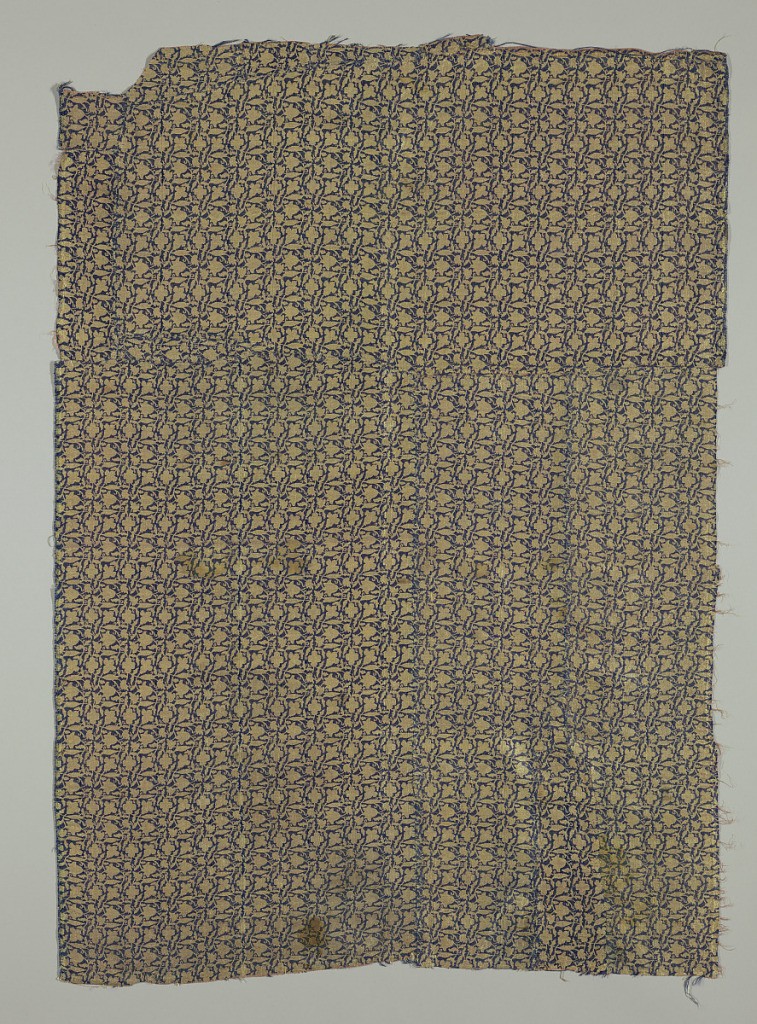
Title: Textile
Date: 17th century
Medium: silk, metallic threads Technique: plain compound weave
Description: Repeats of a floral design in tan on blue background. Border with flowers and animals in multicolored silk. Lined in red wool.